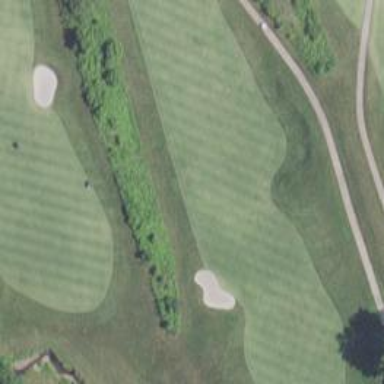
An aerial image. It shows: Golf fairway in the image.